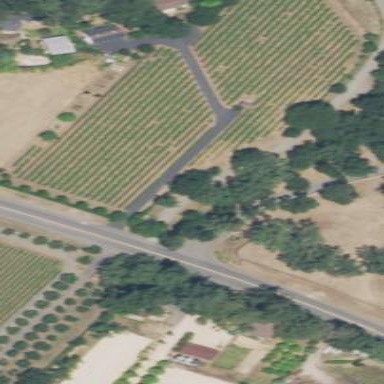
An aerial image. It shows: Vineyard with wine grapes as the crop.